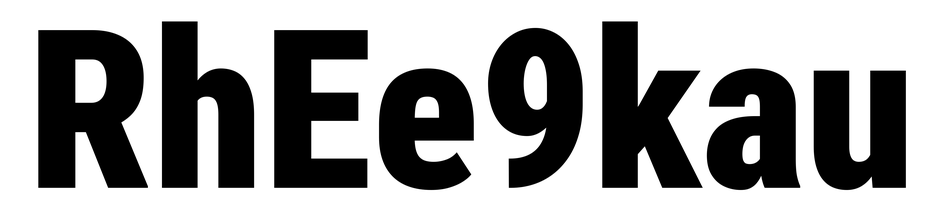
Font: Roboto_Condensed_Black